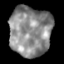
Tissue: skin
Cell type: Epithelial cells
Senescence score: 0.2158
Nuclear area (px): 2028
Mean DAPI intensity: 140.444